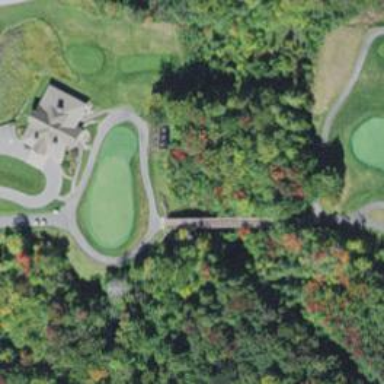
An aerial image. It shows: Pathway for golfing.